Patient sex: F
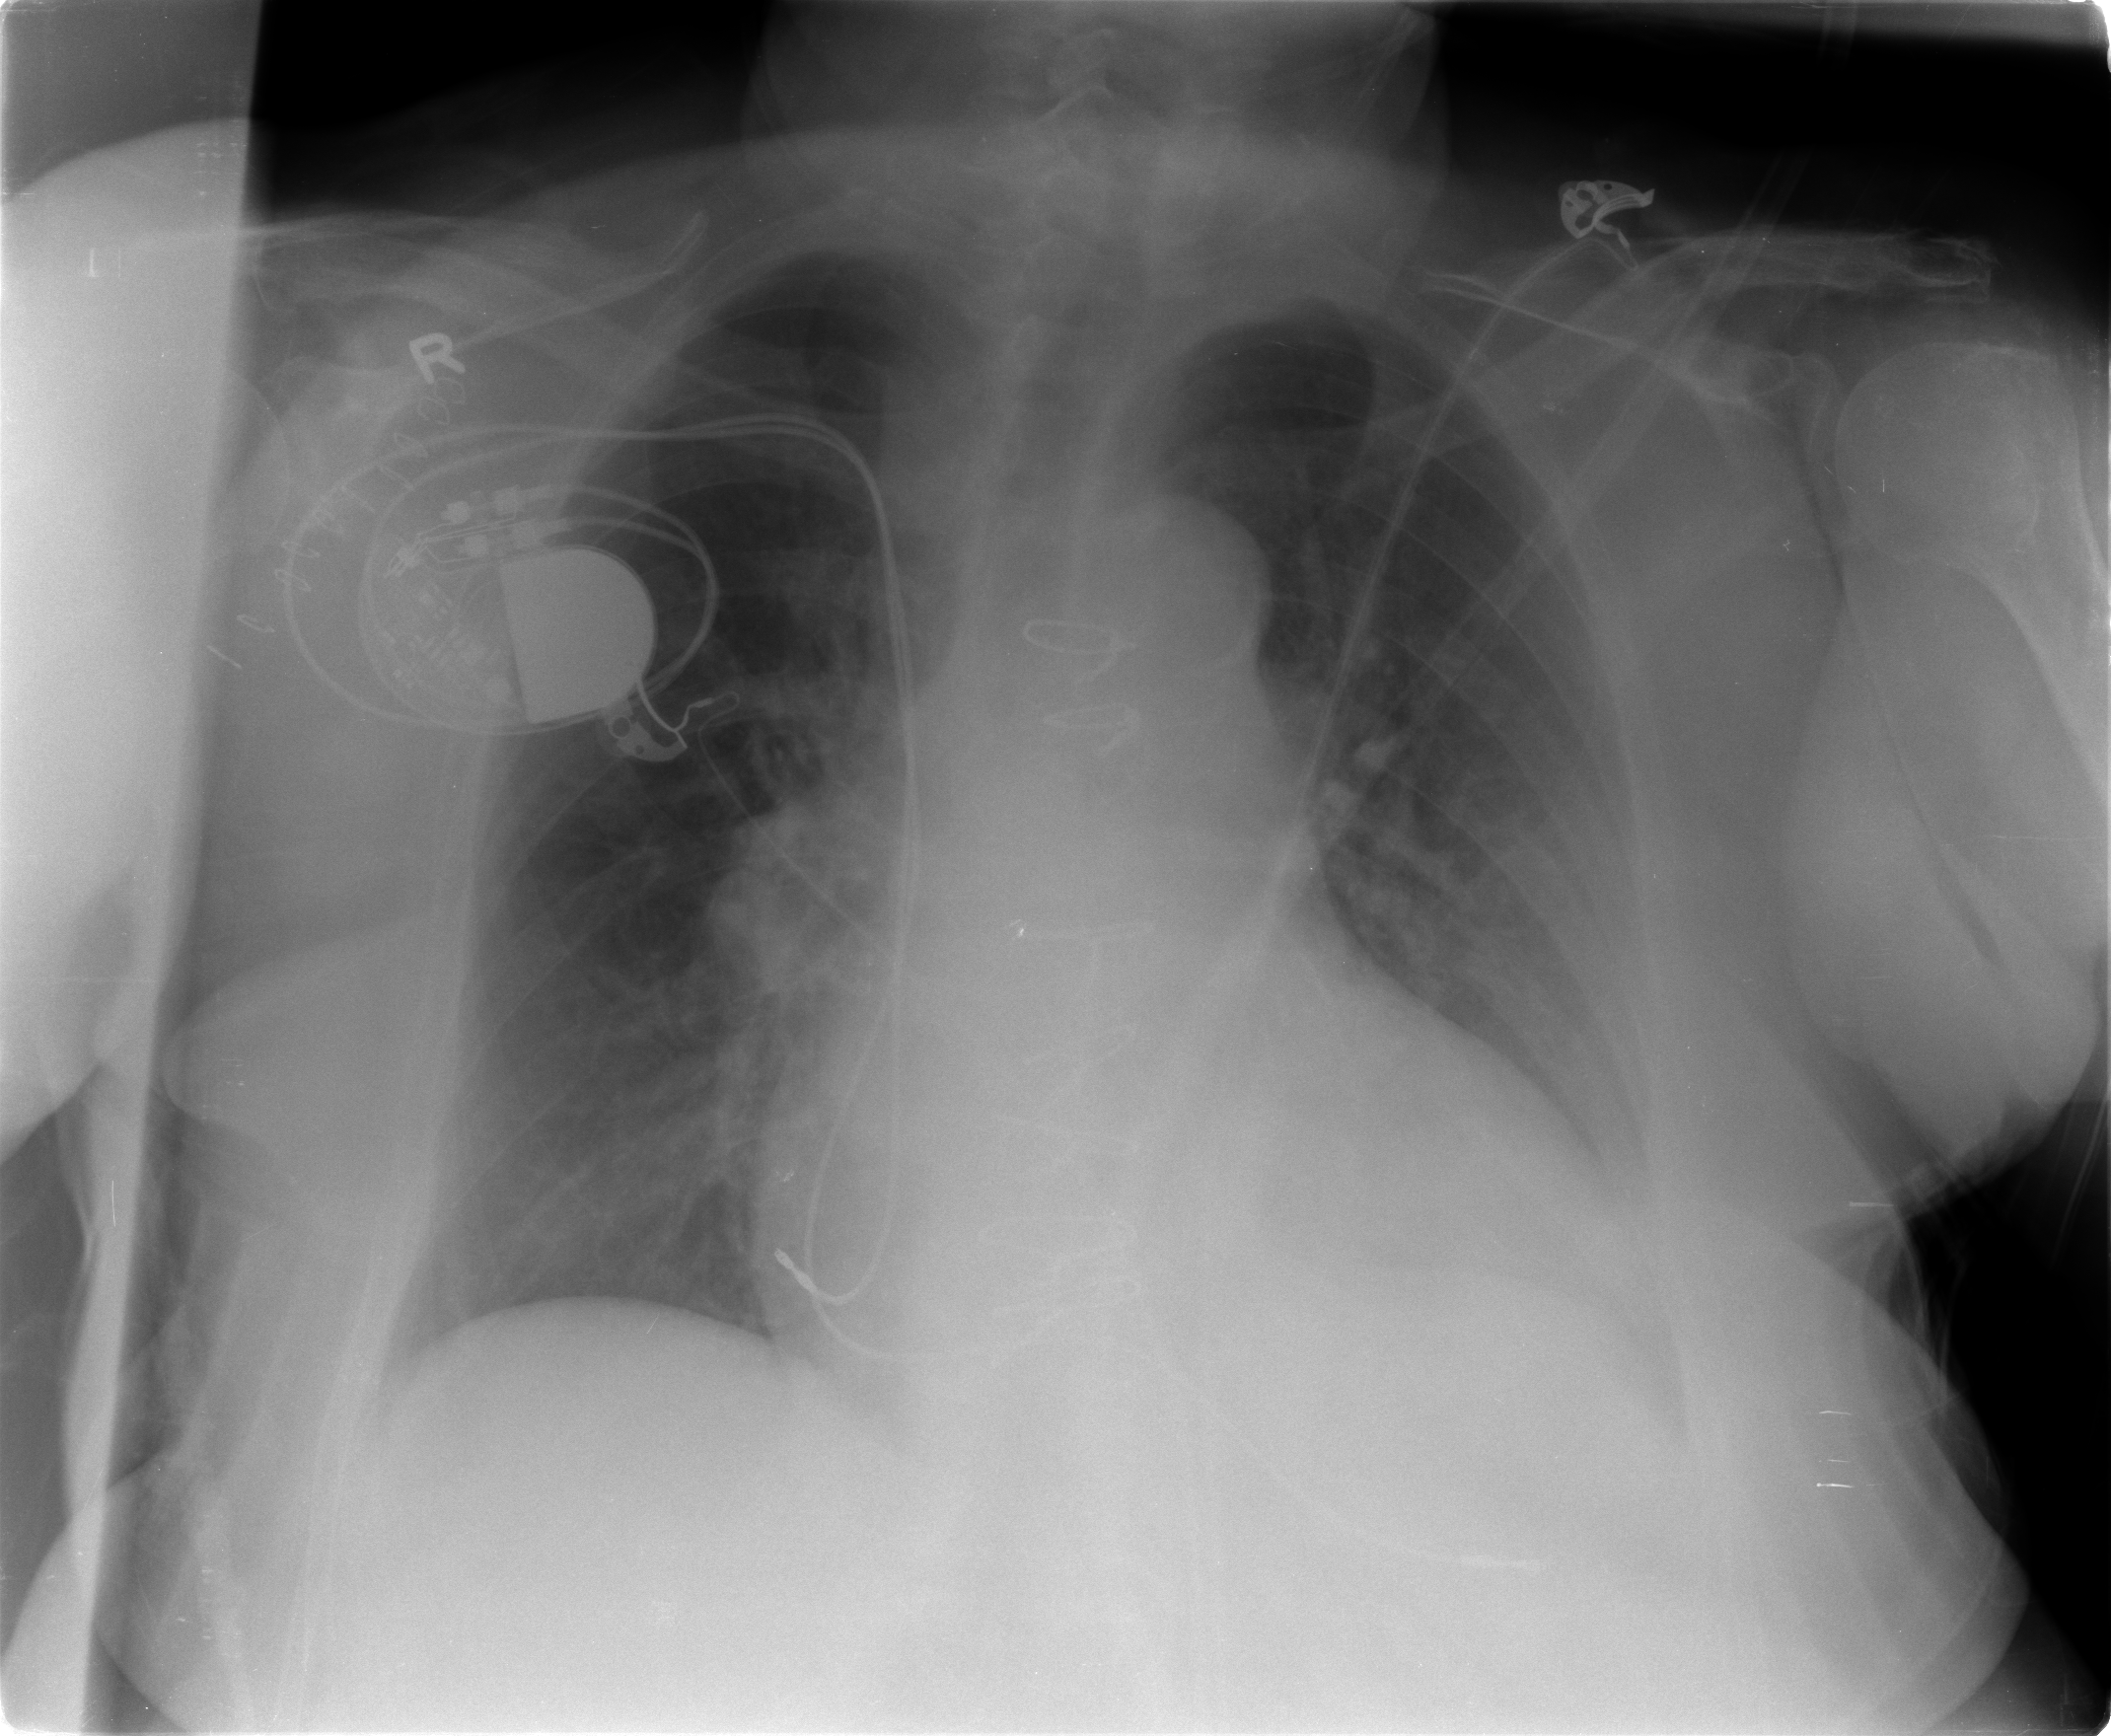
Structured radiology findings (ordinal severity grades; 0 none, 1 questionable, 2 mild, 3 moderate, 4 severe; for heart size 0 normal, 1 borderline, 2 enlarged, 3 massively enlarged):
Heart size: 2
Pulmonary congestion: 2
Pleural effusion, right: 0
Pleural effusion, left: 2
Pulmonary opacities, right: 0
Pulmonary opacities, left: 0
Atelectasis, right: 0
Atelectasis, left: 1